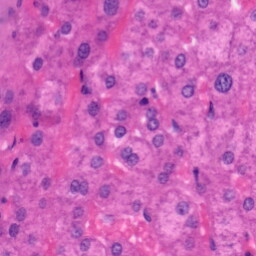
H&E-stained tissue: Liver